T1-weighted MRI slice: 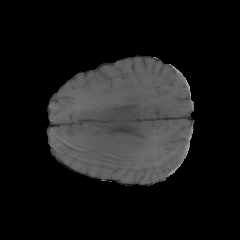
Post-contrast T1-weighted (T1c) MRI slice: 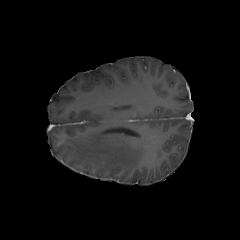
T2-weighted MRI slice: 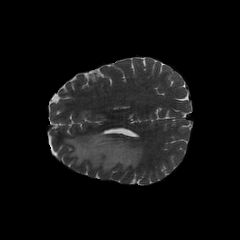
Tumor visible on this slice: yes